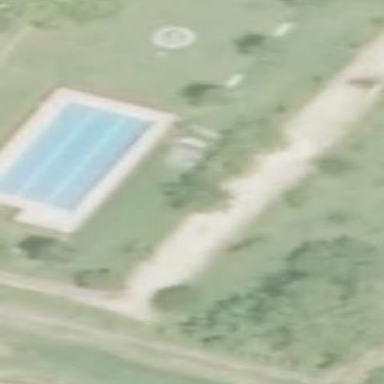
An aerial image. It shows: Swimming pool located in leisure land.